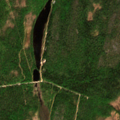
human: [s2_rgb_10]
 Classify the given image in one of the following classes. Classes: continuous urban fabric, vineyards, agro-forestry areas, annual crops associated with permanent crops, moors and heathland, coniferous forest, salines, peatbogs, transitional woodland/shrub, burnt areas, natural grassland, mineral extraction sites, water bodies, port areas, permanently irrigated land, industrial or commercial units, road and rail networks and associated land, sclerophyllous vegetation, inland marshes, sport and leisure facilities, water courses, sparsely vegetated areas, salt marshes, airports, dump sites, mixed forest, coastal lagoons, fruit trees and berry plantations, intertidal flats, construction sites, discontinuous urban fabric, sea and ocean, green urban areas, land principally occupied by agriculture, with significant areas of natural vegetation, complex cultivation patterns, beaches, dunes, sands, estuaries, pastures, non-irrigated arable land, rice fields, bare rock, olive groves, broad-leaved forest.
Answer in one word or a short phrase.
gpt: coniferous forest, mixed forest